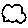
Label: cloud